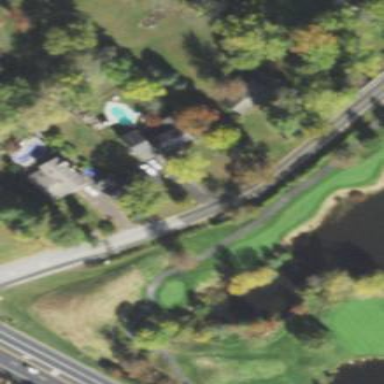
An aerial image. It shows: Grass area designated as golf tee.